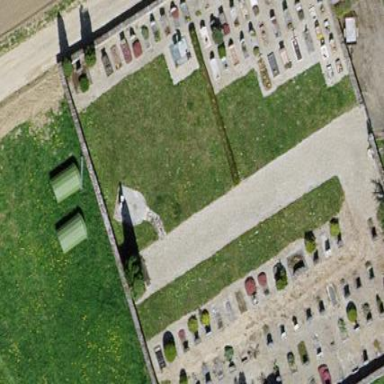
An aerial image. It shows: Cemetery.